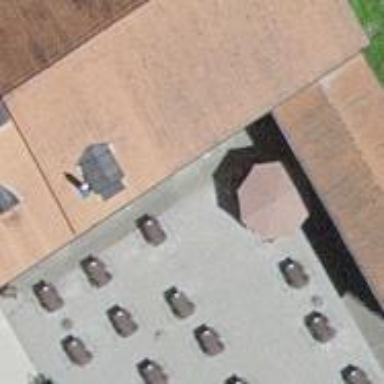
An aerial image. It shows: Restaurant.